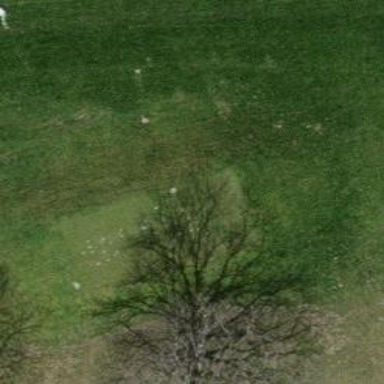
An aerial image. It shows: Grass area designated as golf tee.